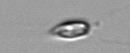
Label: Chrysochromulina